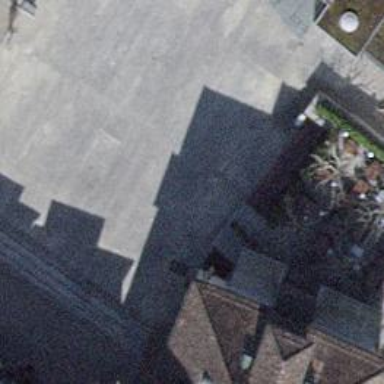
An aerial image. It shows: Marquee building.